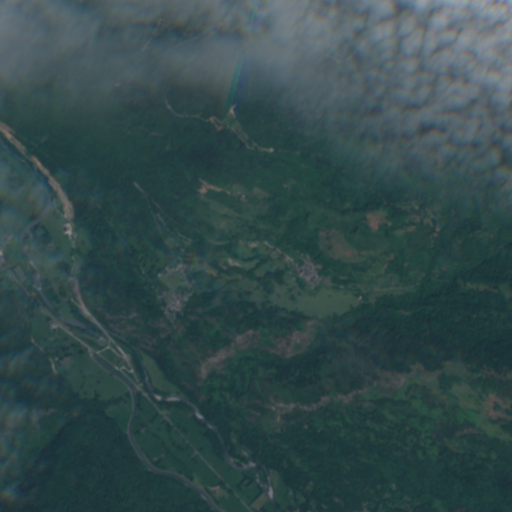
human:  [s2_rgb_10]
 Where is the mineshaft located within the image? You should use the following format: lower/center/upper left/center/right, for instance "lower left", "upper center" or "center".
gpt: The mineshaft is located in the upper right of the image.
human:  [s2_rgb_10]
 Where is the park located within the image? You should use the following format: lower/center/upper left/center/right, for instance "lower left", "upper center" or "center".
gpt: The park is located in the center left of the image.
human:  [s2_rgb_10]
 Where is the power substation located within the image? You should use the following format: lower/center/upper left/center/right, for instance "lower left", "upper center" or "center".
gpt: The power substation is located in the lower left of the image.
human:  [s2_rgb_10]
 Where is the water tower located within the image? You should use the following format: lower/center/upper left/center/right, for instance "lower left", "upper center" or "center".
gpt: The water tower is located in the lower right of the image.
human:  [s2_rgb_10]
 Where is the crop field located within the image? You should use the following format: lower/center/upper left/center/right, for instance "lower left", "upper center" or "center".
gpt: There is no crop field in the image.